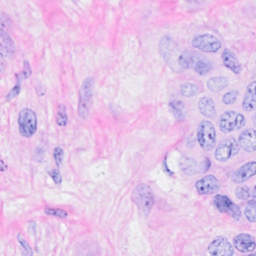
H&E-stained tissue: Breast